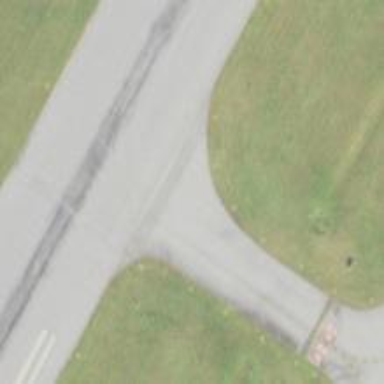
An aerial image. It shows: Asphalt taxiway in the airport.